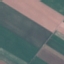
Land use / land cover class: AnnualCrop